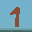
Label: 1